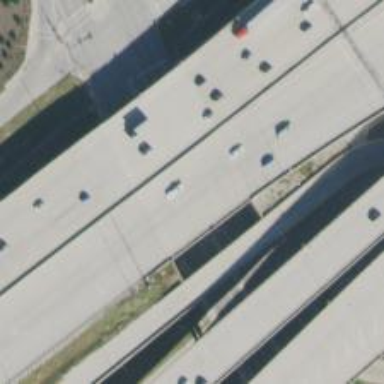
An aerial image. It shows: Motorway bridge.